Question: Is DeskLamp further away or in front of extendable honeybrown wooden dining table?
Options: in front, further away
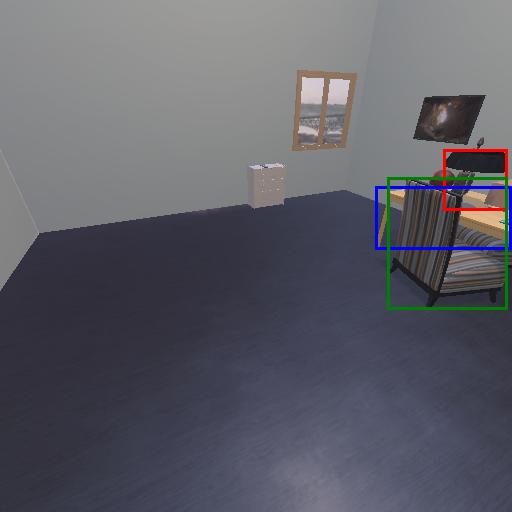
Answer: in front